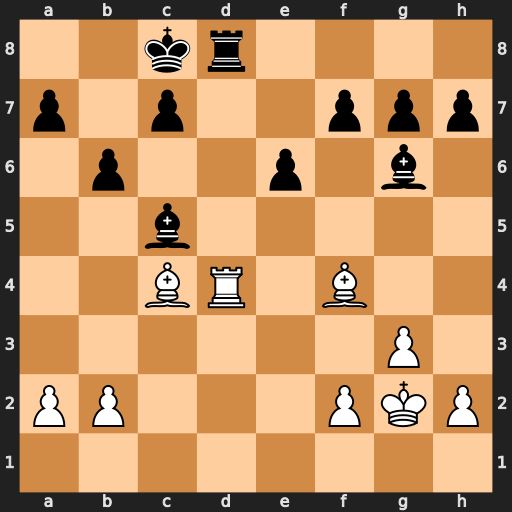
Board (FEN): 2kr4/p1p2ppp/1p2p1b1/2b5/2BR1B2/6P1/PP3PKP/8
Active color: w
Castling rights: -
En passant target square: -
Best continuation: Ba6+ Kb8 Rxd8#